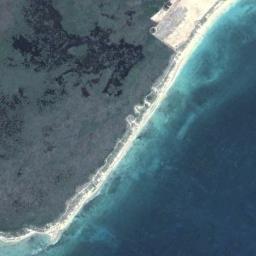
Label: beach